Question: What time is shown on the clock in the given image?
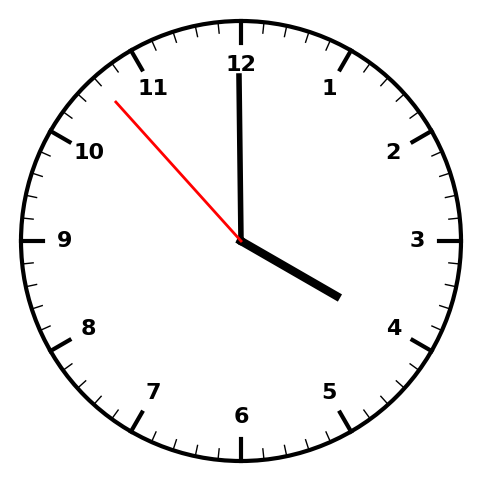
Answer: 03:59:53